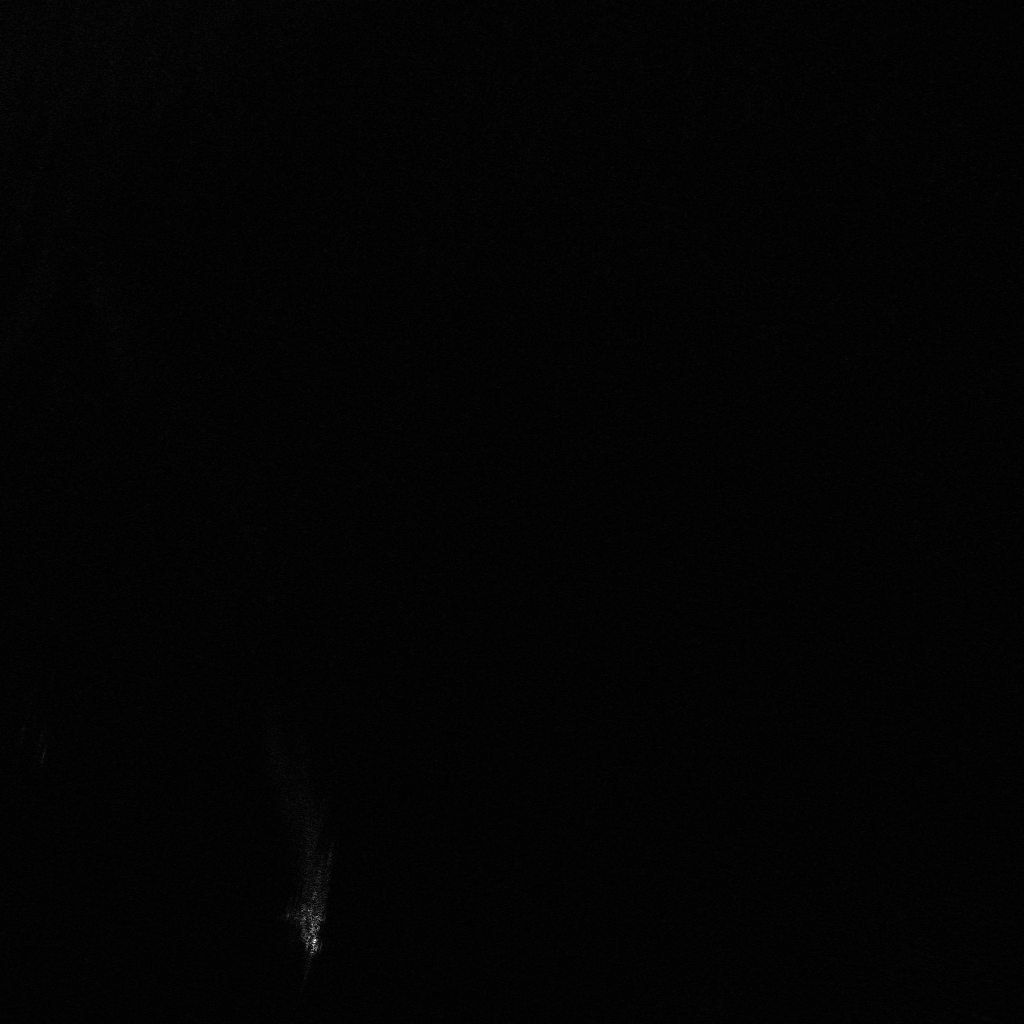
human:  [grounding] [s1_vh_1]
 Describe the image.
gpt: In the satellite image, there is  <ref>1 medium container </ref> <box>[[27, 89, 33, 92, 90]]</box> located at bottom.